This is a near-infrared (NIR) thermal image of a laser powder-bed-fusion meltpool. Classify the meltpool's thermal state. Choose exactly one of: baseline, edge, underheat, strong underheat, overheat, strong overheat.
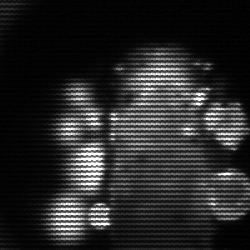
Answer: strong underheat